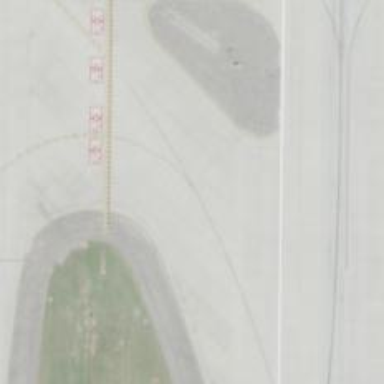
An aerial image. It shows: View of taxiway at the airport.